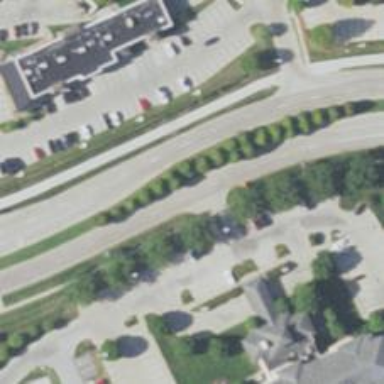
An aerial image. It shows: Tertiary road.